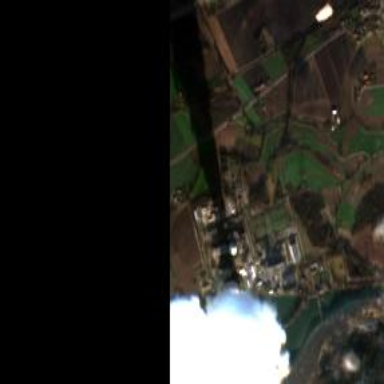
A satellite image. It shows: Industrial area with nuclear plant as the source of power.